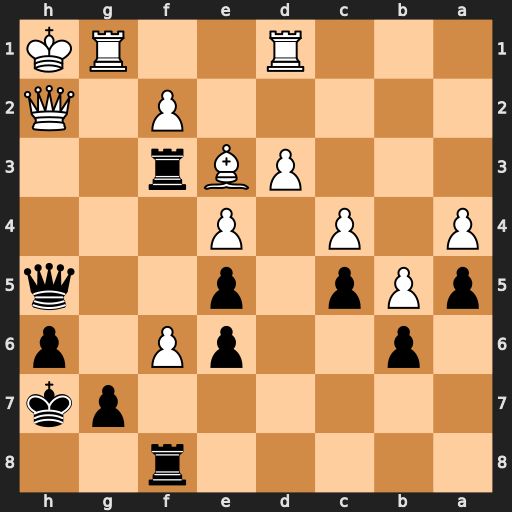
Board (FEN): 5r2/6pk/1p2pP1p/pPp1p2q/P1P1P3/3PBr2/5P1Q/3R2RK
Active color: b
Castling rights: -
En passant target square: -
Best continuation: Rh3 Rxg7+ Kh8 Qxh3 Qxh3+